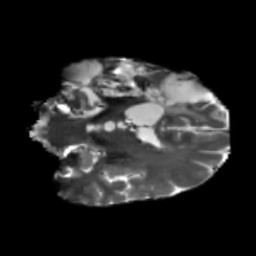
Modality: T2w
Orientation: coronal
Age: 46
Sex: male
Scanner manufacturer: siemens
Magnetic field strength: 3 T
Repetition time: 5.47 s
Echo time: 0.0854 s